Interaction volume radius: 5 \u00c5
Interaction volume height: 20 \u00c5
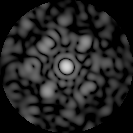
Disorder parameter: 0.6083